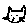
Label: cat